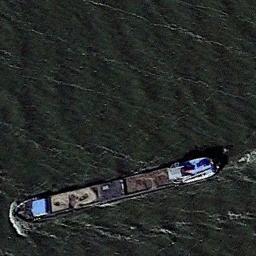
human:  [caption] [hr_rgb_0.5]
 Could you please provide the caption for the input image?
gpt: The cargo ship is in the deep blue water .

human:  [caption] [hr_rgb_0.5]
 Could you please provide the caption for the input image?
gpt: There is a ship at sea .

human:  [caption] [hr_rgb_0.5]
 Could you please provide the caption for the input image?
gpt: There is a ship in the green water .

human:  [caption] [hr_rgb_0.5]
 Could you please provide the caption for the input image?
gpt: A blue ship full of bulk cargo travels on the blue sea .

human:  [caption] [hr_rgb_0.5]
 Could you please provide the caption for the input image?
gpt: The ship is on the sea .